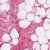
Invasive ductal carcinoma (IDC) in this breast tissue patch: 0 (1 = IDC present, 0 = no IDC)